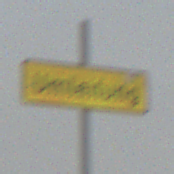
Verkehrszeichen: Umleitungsankuendigung
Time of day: MorningAfternoon
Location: Outdoor (Nature)
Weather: Overcast
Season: Winter
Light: Natural